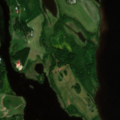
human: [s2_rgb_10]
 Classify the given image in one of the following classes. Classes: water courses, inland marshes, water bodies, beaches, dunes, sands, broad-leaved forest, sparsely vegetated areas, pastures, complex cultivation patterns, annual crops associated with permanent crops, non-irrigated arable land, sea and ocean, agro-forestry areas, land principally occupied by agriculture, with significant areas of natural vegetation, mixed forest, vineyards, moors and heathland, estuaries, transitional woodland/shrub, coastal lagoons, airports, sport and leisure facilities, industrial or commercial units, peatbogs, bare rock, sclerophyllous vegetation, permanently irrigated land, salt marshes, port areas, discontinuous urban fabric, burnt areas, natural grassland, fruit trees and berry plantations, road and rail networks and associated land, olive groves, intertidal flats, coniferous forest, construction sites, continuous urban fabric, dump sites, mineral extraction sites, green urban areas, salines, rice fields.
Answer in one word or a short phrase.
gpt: non-irrigated arable land, land principally occupied by agriculture, with significant areas of natural vegetation, broad-leaved forest, water bodies